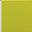
Piece: xx